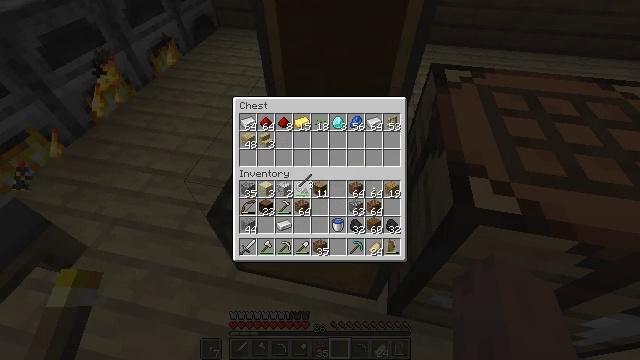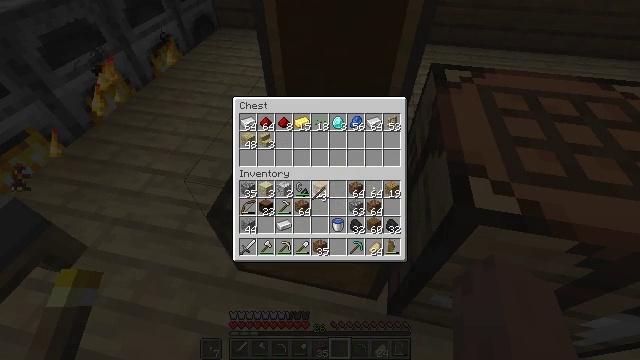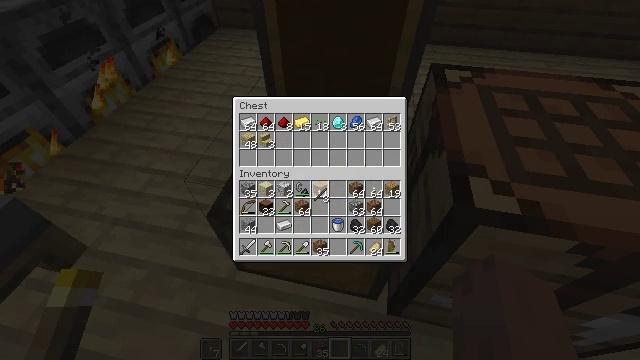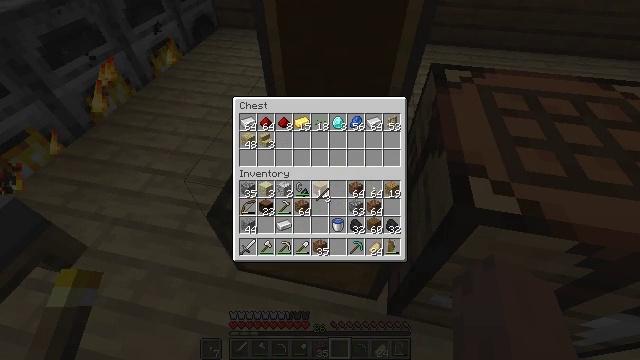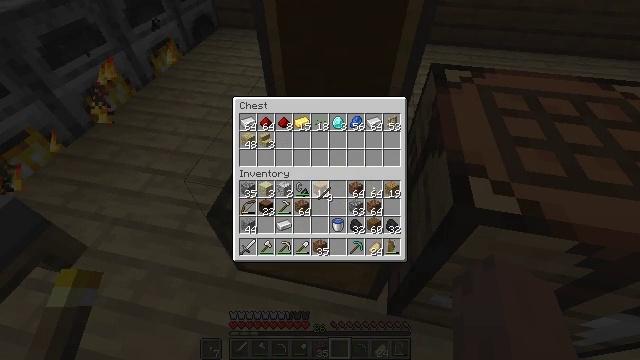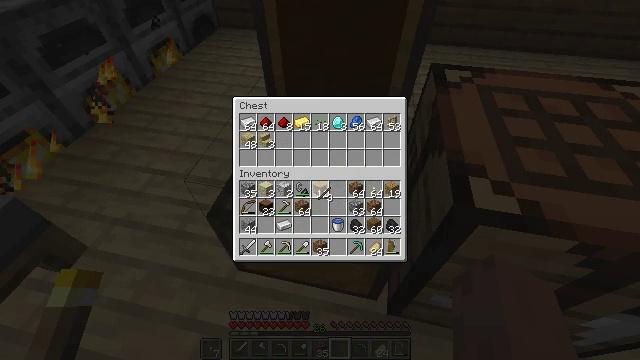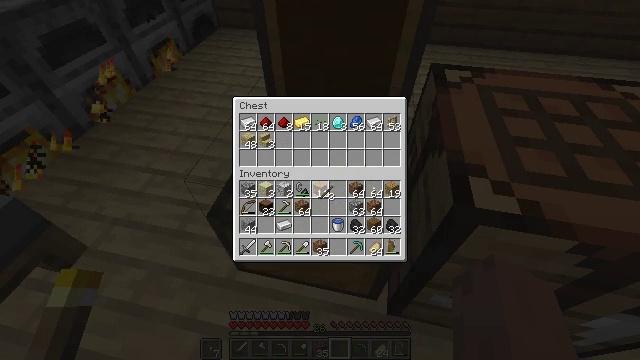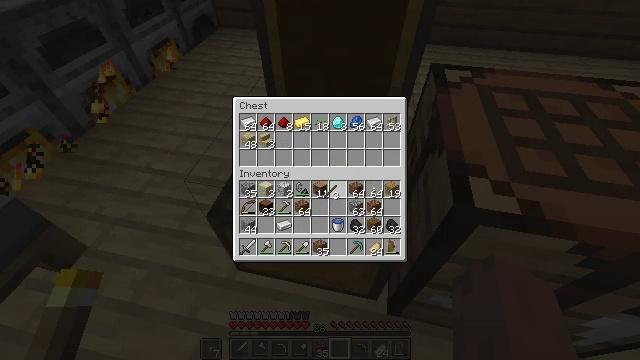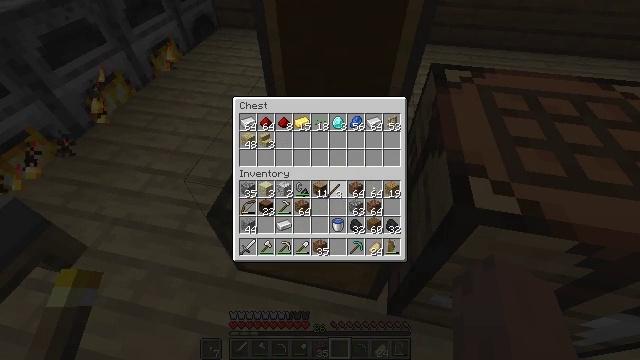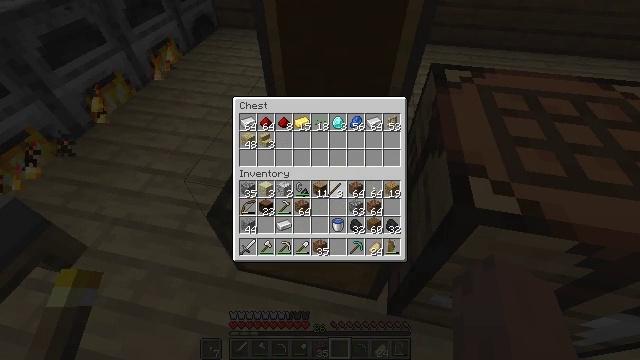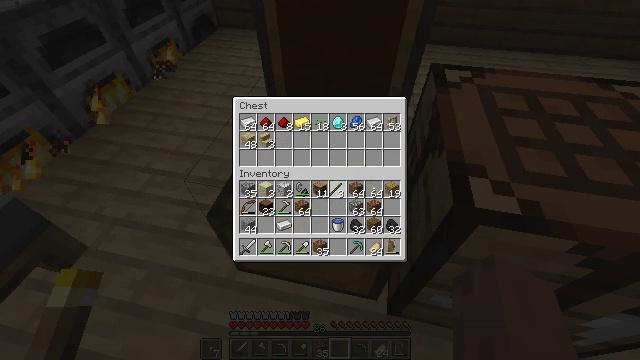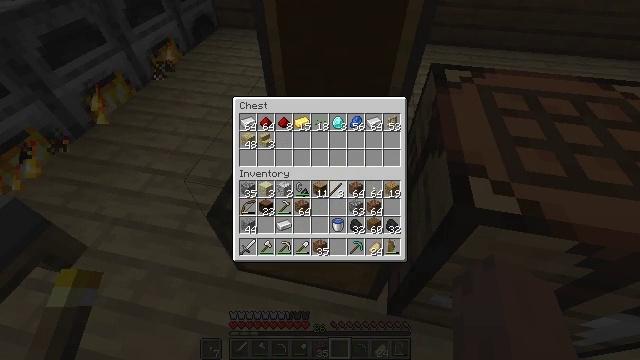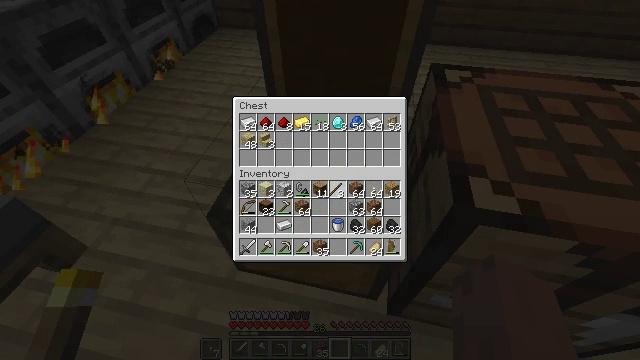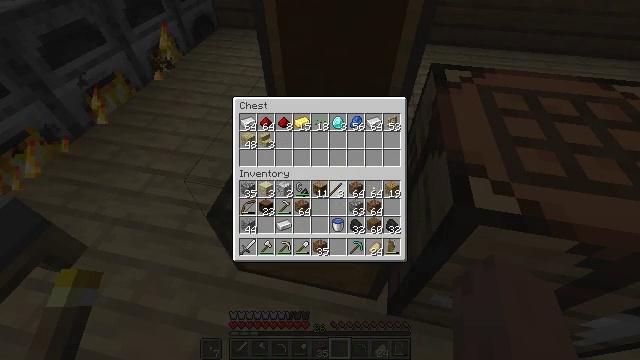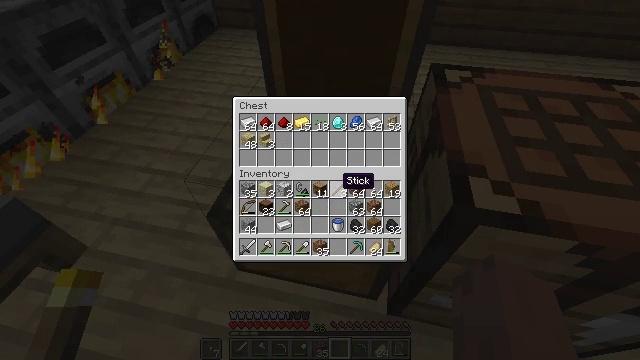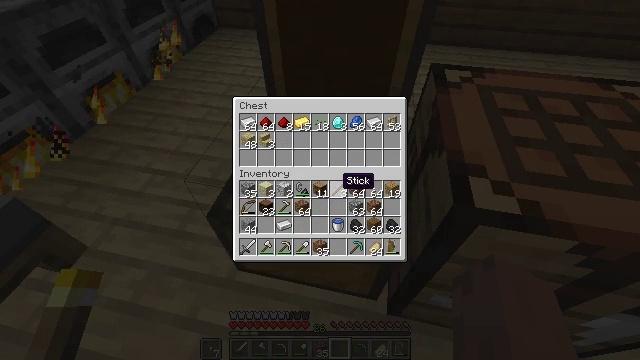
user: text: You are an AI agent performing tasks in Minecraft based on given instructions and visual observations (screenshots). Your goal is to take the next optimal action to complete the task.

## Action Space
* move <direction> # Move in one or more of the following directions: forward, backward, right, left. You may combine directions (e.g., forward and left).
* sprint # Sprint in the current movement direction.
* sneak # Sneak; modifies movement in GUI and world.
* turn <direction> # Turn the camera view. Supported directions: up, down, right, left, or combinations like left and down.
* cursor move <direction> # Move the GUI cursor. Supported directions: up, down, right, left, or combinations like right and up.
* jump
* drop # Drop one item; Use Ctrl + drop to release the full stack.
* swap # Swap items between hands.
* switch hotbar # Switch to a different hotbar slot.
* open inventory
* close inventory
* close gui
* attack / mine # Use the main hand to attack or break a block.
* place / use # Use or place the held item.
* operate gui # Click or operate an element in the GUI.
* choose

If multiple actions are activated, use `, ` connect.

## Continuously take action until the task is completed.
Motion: motion action
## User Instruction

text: craft item air
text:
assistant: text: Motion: turn right and down
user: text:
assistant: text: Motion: no_op
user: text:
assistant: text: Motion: no_op
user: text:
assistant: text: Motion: no_op
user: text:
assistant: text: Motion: no_op
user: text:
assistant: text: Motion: no_op
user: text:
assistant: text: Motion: no_op
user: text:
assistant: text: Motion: no_op
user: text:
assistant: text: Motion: no_op
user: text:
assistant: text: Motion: no_op
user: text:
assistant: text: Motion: attack / mine
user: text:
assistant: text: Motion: attack / mine
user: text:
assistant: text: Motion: attack / mine
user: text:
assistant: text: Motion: no_op
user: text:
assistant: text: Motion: no_op
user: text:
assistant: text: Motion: no_op
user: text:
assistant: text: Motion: no_op
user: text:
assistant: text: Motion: no_op
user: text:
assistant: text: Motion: no_op
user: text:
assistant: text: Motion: no_op
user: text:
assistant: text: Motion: no_op
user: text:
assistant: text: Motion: no_op
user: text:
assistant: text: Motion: no_op
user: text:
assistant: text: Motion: no_op
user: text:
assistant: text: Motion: no_op
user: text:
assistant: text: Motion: no_op
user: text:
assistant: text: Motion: no_op
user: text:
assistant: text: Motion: no_op
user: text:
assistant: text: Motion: no_op
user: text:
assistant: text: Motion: turn left